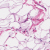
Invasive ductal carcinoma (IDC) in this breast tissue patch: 0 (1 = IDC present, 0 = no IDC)